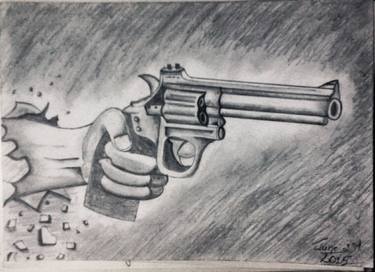
Label: revolver, six-gun, six-shooter